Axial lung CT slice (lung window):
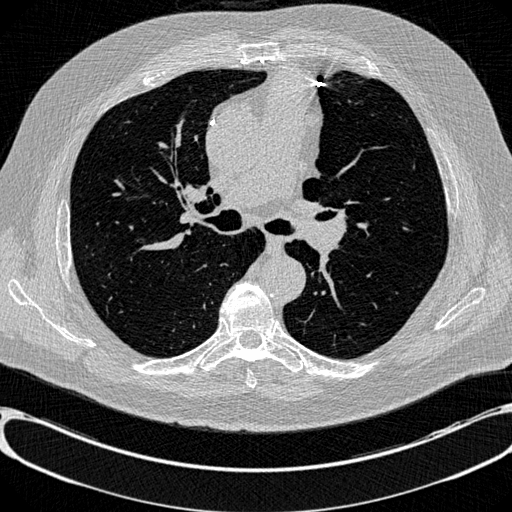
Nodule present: no